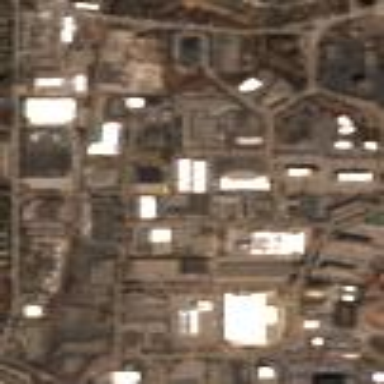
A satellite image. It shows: Industrial area.